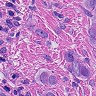
Metastatic tissue present: yes